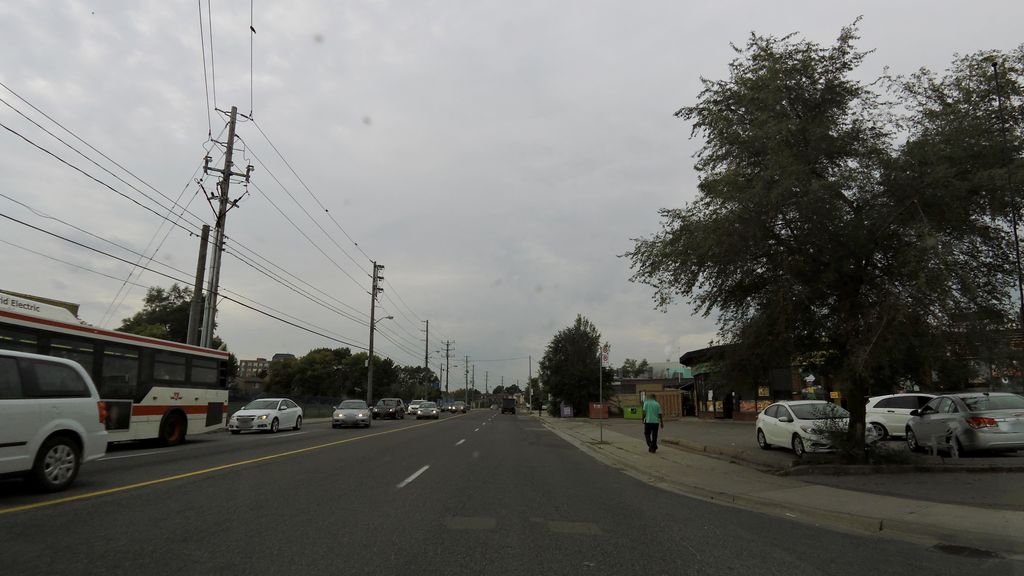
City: toronto